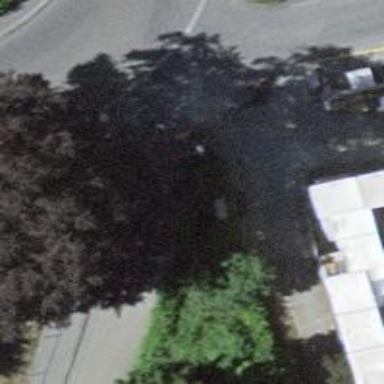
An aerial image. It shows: Bollard.